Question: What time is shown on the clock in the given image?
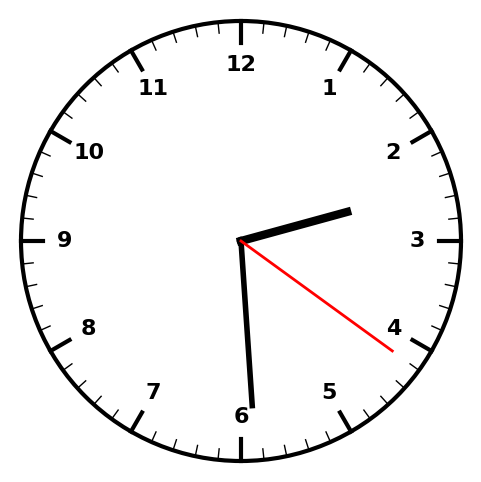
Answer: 02:29:21